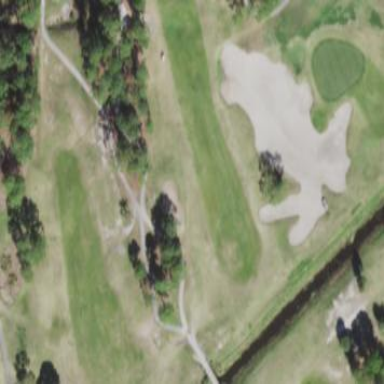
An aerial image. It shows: Grassy area designated as golf fairway.